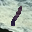
Label: 1